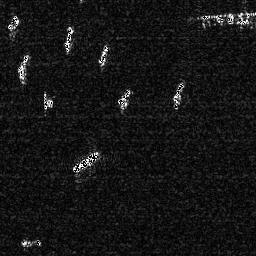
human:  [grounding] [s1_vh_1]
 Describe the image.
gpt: In the satellite image, there is  <ref>2 small ship </ref> <box>[[1, 4, 7, 12, 0], [23, 8, 29, 20, 0]]</box> located at top left,  <ref>1 medium ship </ref> <box>[[5, 19, 11, 33, 0]]</box> located at top left,  <ref>1 small ship </ref> <box>[[15, 34, 20, 44, 0]]</box> located at left,  <ref>1 small ship </ref> <box>[[37, 16, 43, 26, 0]]</box> located at top,  <ref>2 small ship </ref> <box>[[44, 33, 51, 42, 0], [66, 30, 72, 42, 0]]</box> located at center,  <ref>1 medium ship </ref> <box>[[26, 57, 39, 67, 0]]</box> located at center,  <ref>1 small ship </ref> <box>[[6, 92, 16, 96, 0]]</box> located at bottom left.